Question: We are in progress of Windows Service to Azure Cloud Service Worker Role migration and wondering about automatic crash recovery available in Azure.
Previously, Windows Service crash recovery was configured using Service Controller. There is known user-interface to manage the rules(see below).
In Azure seems it's uncontrollable how exactly crashes of Worker Role will be handled. Is there something similar to Windows Services Recovery in Azure Cloud Services?

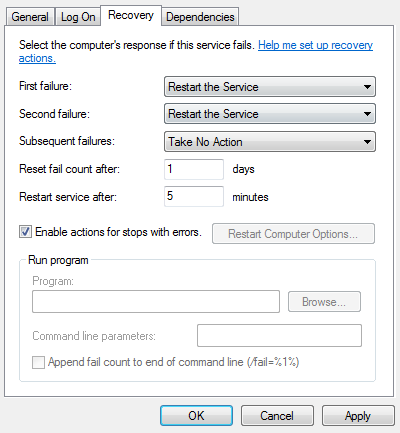
Answer: Both web and worker roles will unconditionally recycle whenever there's an unhandled exception in 'RoleEntryPoint' 'Run()' method or the role entry point process exits. If there's a new exception it will recycle again. The recycle process includes restarting the role process and optionally cleaning up the "local storage" resources. Maybe there's some upper limit on the number of restarts but I've never managed to hit it - I've seen dozens of restarts in row when there was a repeatable problem.